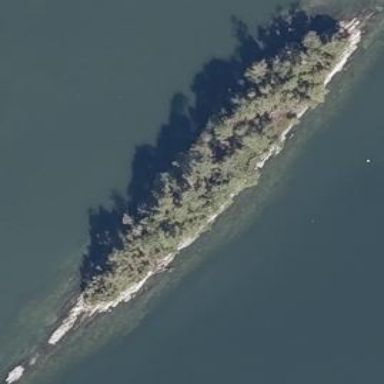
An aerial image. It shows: Islet along the coastline.